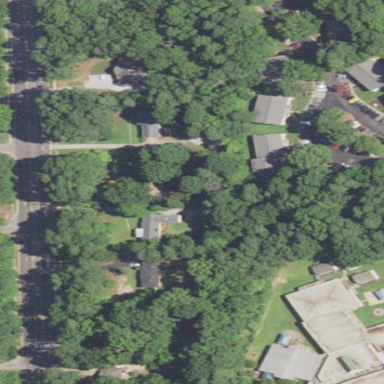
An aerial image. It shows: Residential area within neighborhood.